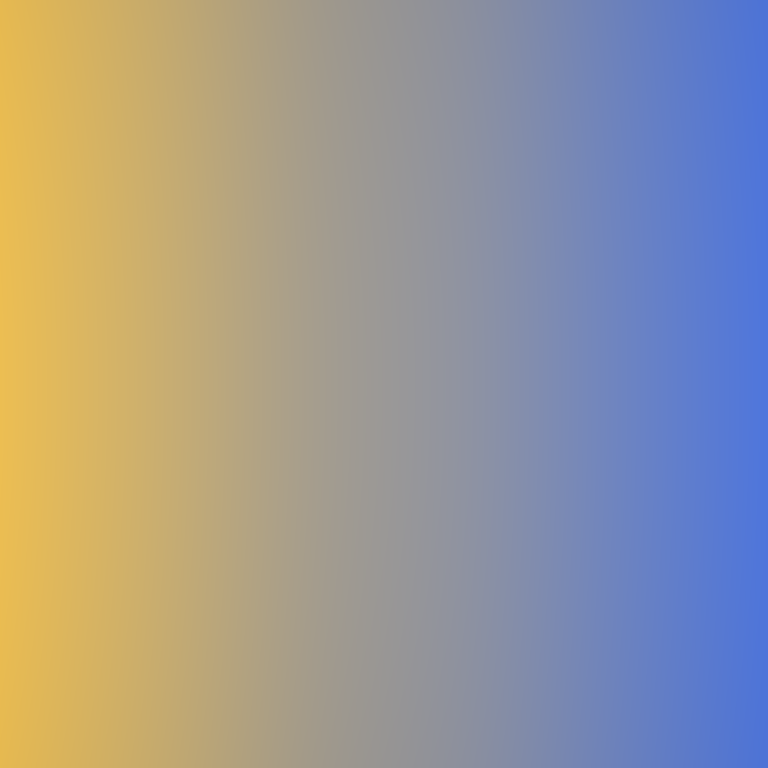
Abstract light effect, smooth gradient from warm yellow to cool blue, calm atmosphere, soft glow, no room, no furniture, no objects.